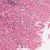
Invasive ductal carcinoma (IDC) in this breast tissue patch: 1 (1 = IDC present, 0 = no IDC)